Question: In my current solution, I am able to put a checkbox in the 'edit' form so that users can delete attachment. However, there is no indication for the user that a file has been uploaded, the name of that file, etc. so that he can decide whether to delete.
Right now the form look like this. The first 'material' is an existing one, the next 3 are due to
'''
def edit
@post = Post.find(params[:id])
3.times { @post.post_materials.new }
end
'''
As you can see, it's very hard to distinguish between them. Ideally, I want the first material file name to appear somehow.

'''
<%= form_for @post, :html => { :multipart => true } do |f| %>
<%= f.label :title %>
<%= f.text_field :title %>
Materials:
<ul>
<%= f.fields_for :materials, :html => { :multipart => true } do |materials_form| %>
<li>
<%= materials_form.label :asset %>
<%= materials_form.file_field :asset %>
<%= materials_form.label :_destroy, class: "checkbox inline" do %>
Remove attachment <%= materials_form.check_box :_destroy %>
<% end %>
</li>
<% end %>
</ul>
<%= f.submit "Submit", class: "btn btn-large" %>
<% end %>
'''
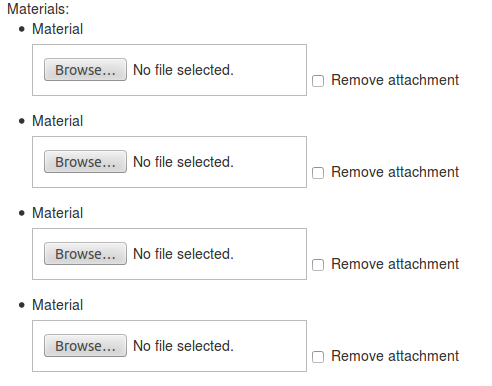
Answer: Running paperclip's <URL>. These attributes are:
'''
<attachment>_file_name
<attachment>_file_size
<attachment>_content_type
<attachment>_updated_at
'''
So, If you ran the generator this way: 'rails generate paperclip post_material asset', on your 'PostMaterial' model, you will have these attributes:
'''
asset_file_name
asset_file_size
asset_content_type
asset_updated_at
'''
Then, on your code you can do something like this:
'''
if materials_form.object.asset.exists? #object represents the current post_material instance
#show a label with object.asset_file_name
else
#render materials_form.file_field :asset
end
'''